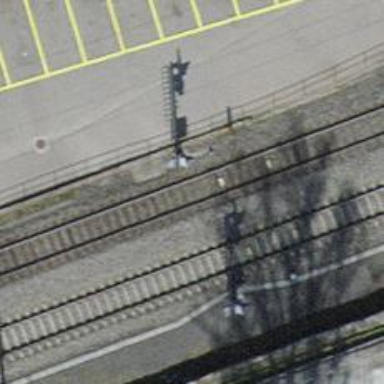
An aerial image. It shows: Railway signal.